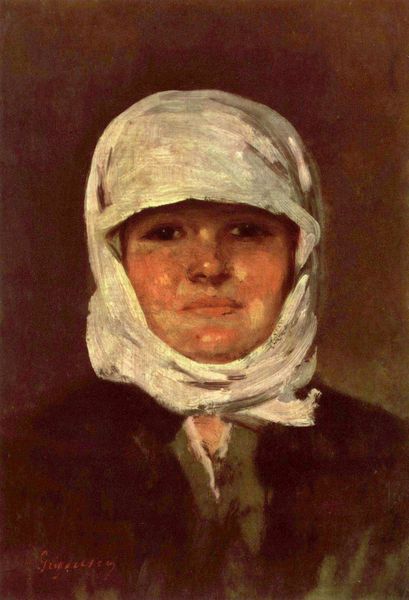
Titel: Catinca
Künstler: Nicolae Grigorescu
Standort: Bukarest
Institution: Muzeul de Arta
Schlagwörter: dunkel, gemälde, hand, haut, kopf, schatten, umhang, weiß, grün, impressionismus, mädchen, ocker, ausschnitt, braun, frau, hintergrund, licht, mund, nase, orange, schwarz, stirn, blick, rot, tuch, beige, haube, hemd, jacke, jung, mütze, wand, arm, augen, falten, gesicht, knoten, kragen, pelz, bildnis, hals, portrait, porträt, signatur, öl, pastos, sonne, mantel, stoff, frontal, kinn, lippen, schultern, traurig, kopfbedeckung, lächeln, wangen, backen, bäuerin, russland, winter, kopftuch, goya, glänzend, junge frau, revers, lichtreflexe, wei, weinen, ländlich, verhüllt, selbstbewusst, muslimisch, eingehüllt, moosgrün, arbeiterin, grigorescu, mante, russin, eingewickelt, muslimin, osteuropäisch, glant, weißes tuch, arbeiterschicht, roumain, sussland, unwickelt, verschettet, velaquez